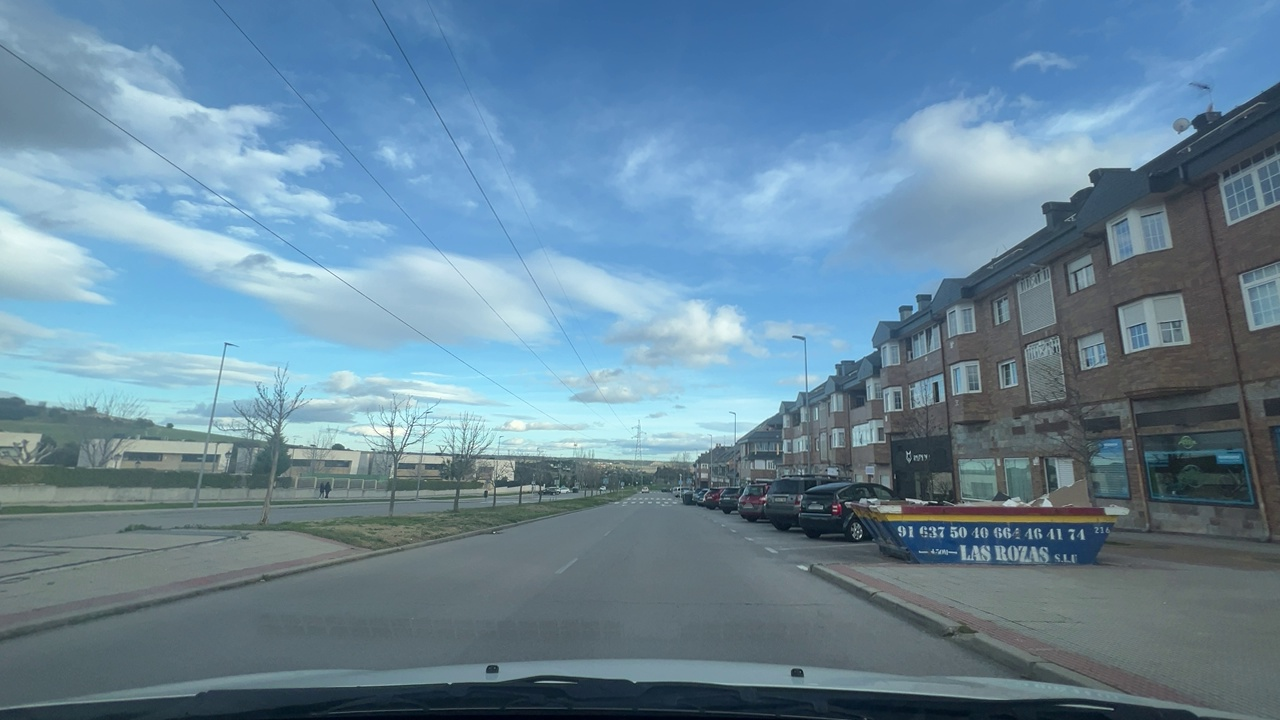
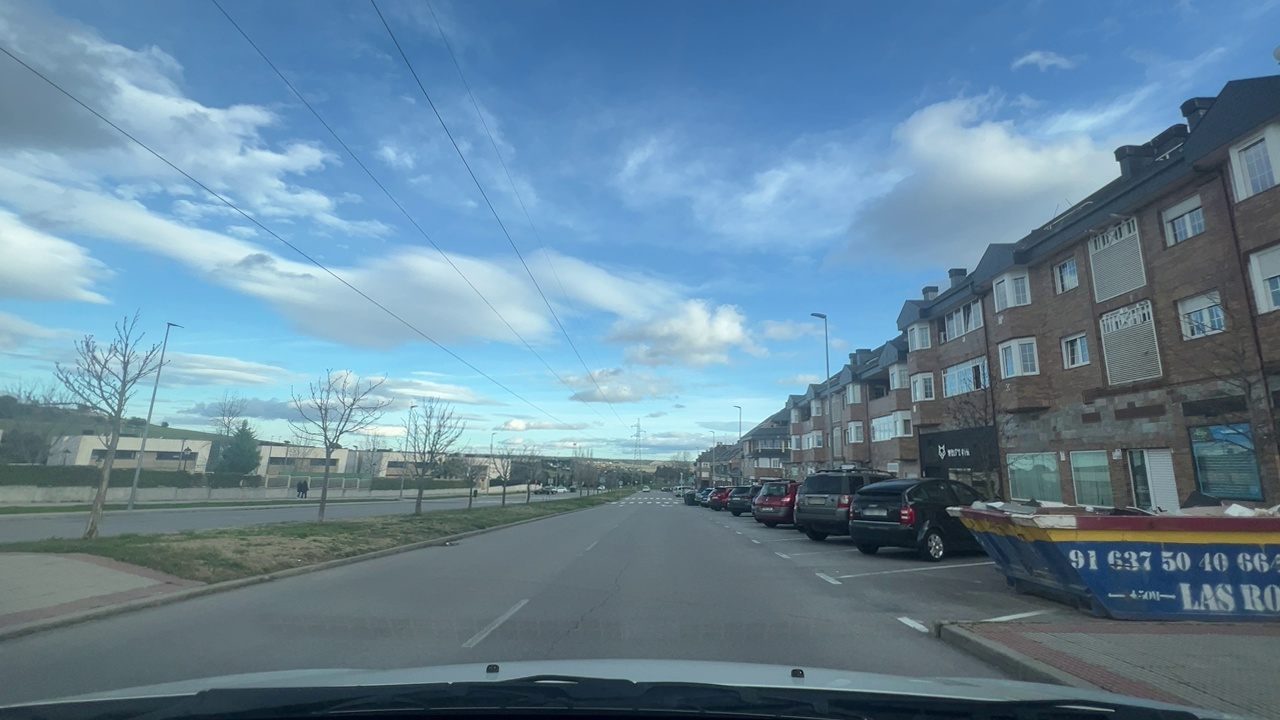
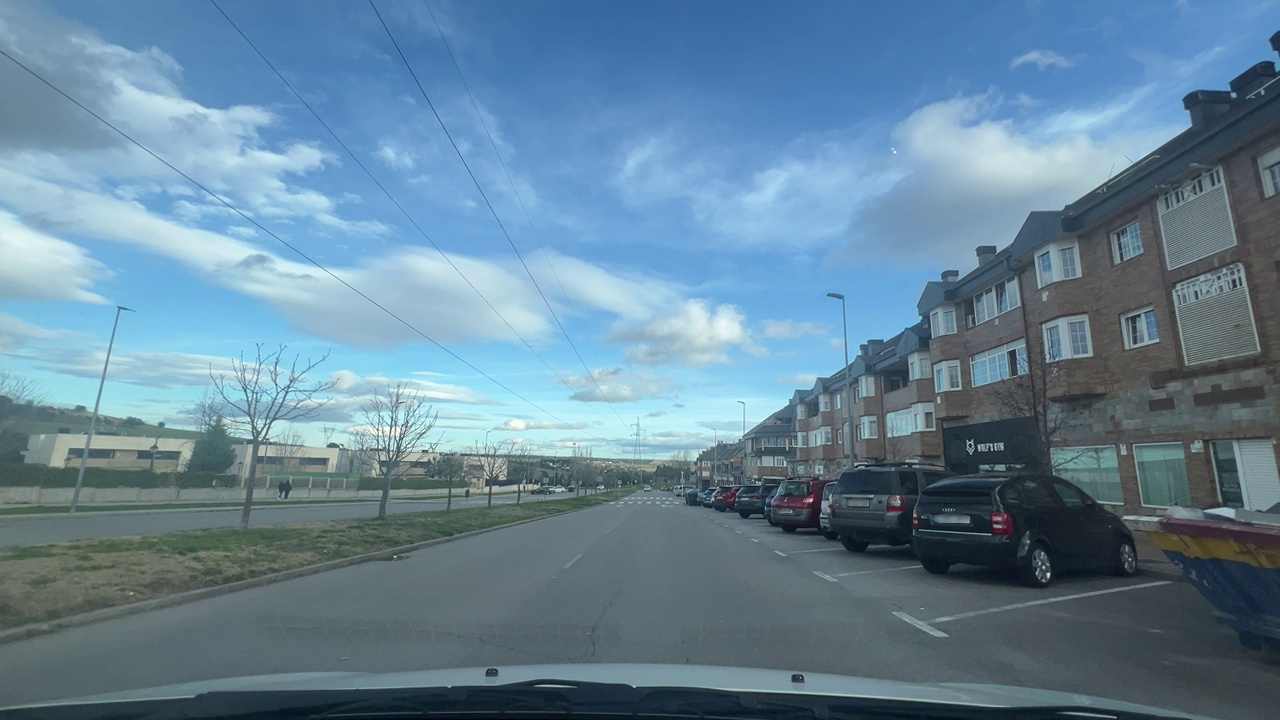
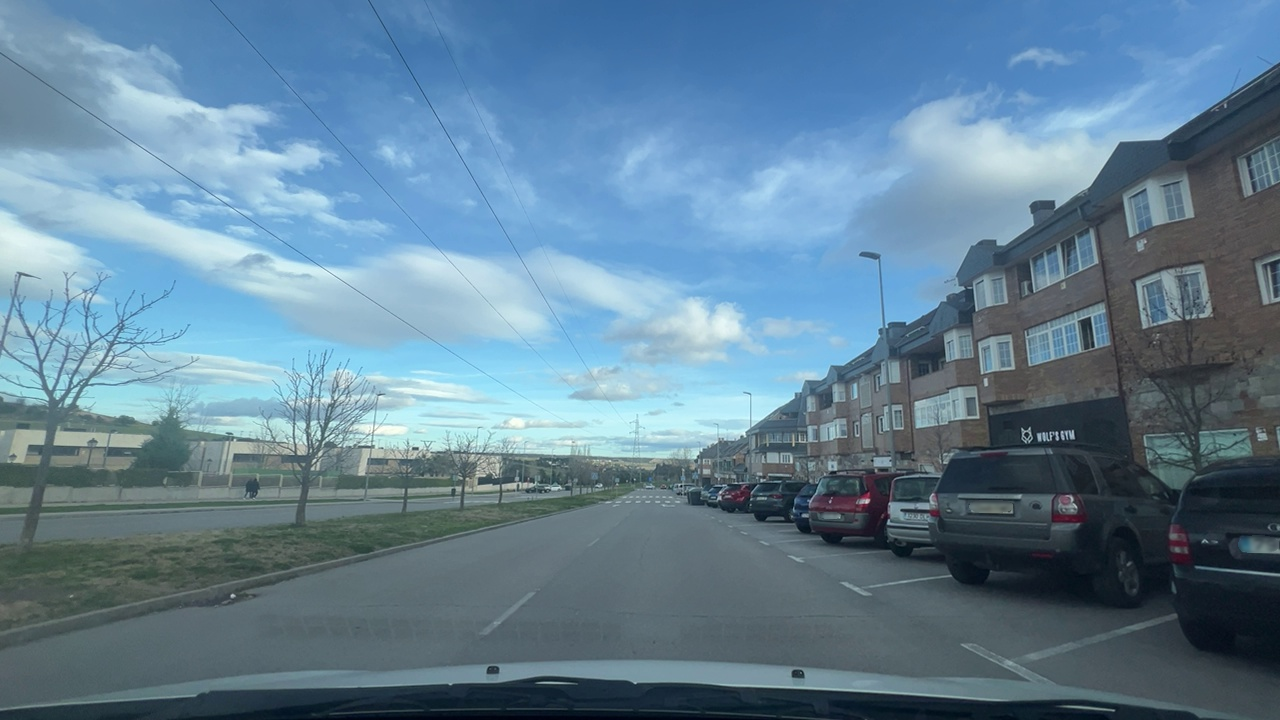
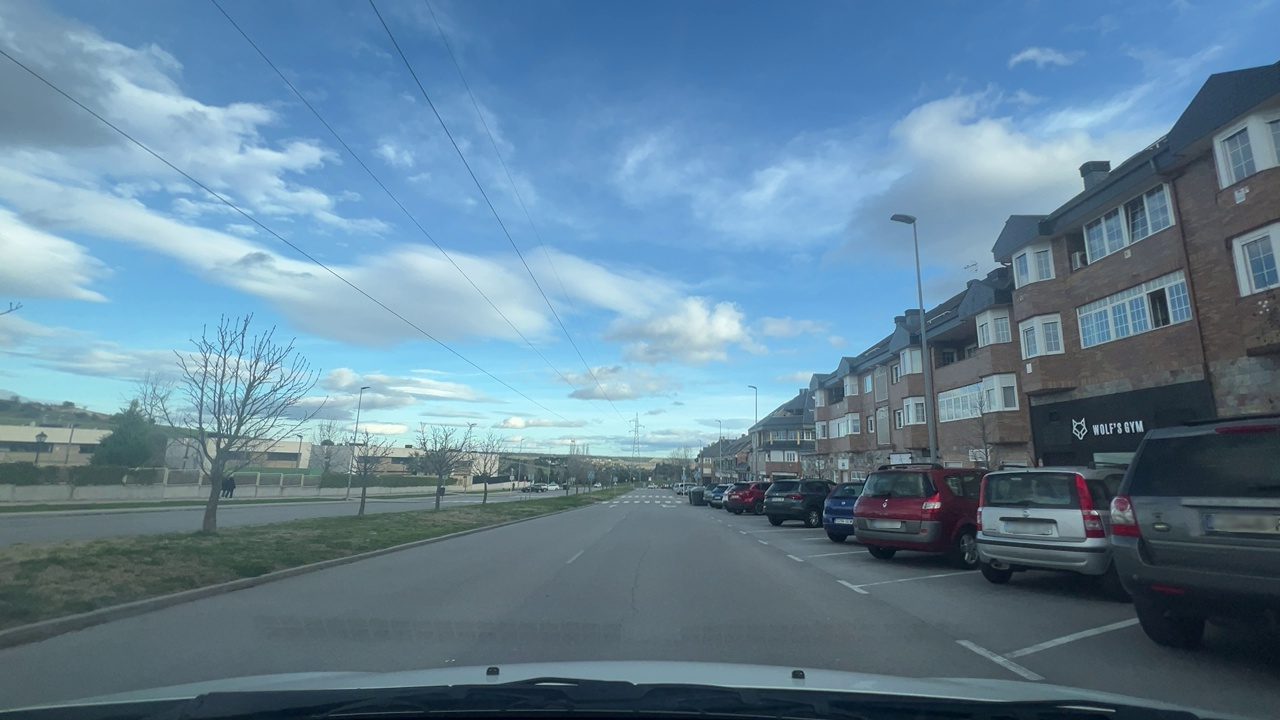
Situation: Lateral parked car
Question: Are stopped vehicles present on the right adjacent side of the ego lane?
Answer: Yes
Reasoning: Parked vehicles are visible along the right side of the roadway.

Situation: Lateral parked car
Question: Are stopped vehicles present on the left adjacent side of the ego lane?
Answer: No
Reasoning: There are no vehicles parked to the left of the ego lane

Situation: Lateral parked car
Question: Are vehicles parked parallel or perpendicular to the roadway near the ego lane?
Answer: Yes
Reasoning: Several vehicles are parked perpendicular to the curb on the right.

Situation: Lateral parked car
Question: Does the environment indicate an urban road where curbside parking is permitted?
Answer: Yes
Reasoning: Buildings and curbside parking indicate an urban environment.

Situation: Lateral parked car
Question: Is the ego vehicle traveling in a middle lane with traffic lanes (designated to drive cars not to park) on both sides?
Answer: No
Reasoning: The ego vehicle is driving in a two lane road